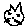
Label: cat